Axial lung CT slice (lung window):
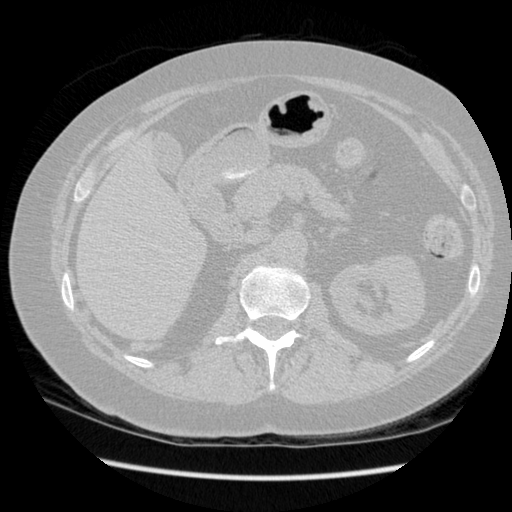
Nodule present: no